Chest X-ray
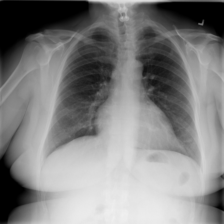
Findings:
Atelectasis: negative
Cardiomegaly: negative
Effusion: negative
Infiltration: negative
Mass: negative
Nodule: negative
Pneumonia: negative
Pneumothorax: negative
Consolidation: negative
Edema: negative
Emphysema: negative
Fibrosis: negative
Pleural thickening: negative
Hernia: negative